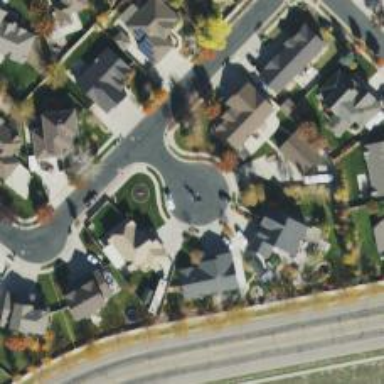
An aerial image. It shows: Residential road.